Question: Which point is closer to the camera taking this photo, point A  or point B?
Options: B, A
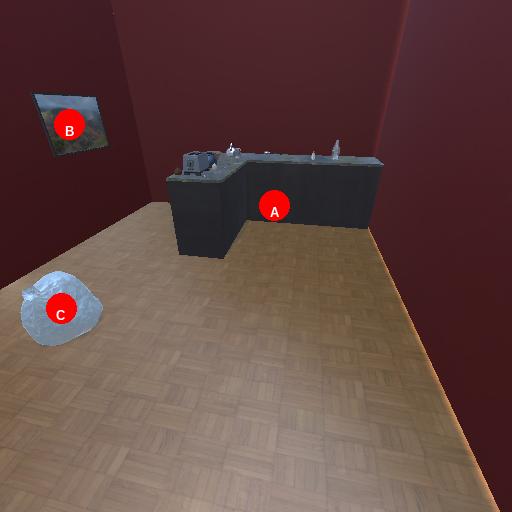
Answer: B